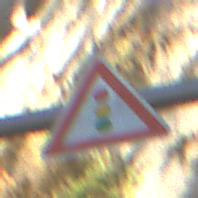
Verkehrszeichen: Lichtzeichenanlage
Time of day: Midday
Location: Outdoor (Urban)
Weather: Clear
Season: NotSpecified
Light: Natural